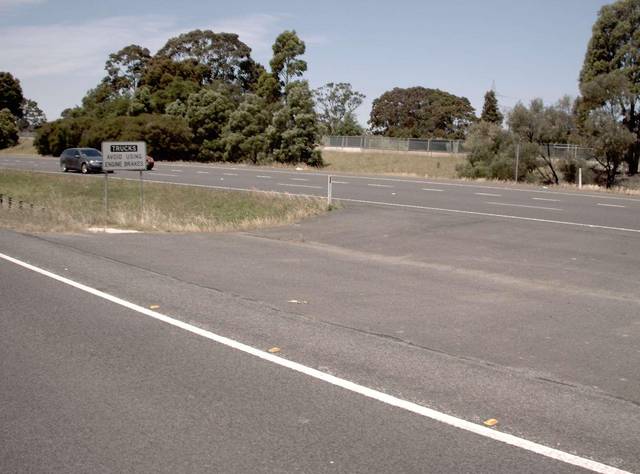
Region: Australia
Coordinates: -38.243, 146.401